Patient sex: M
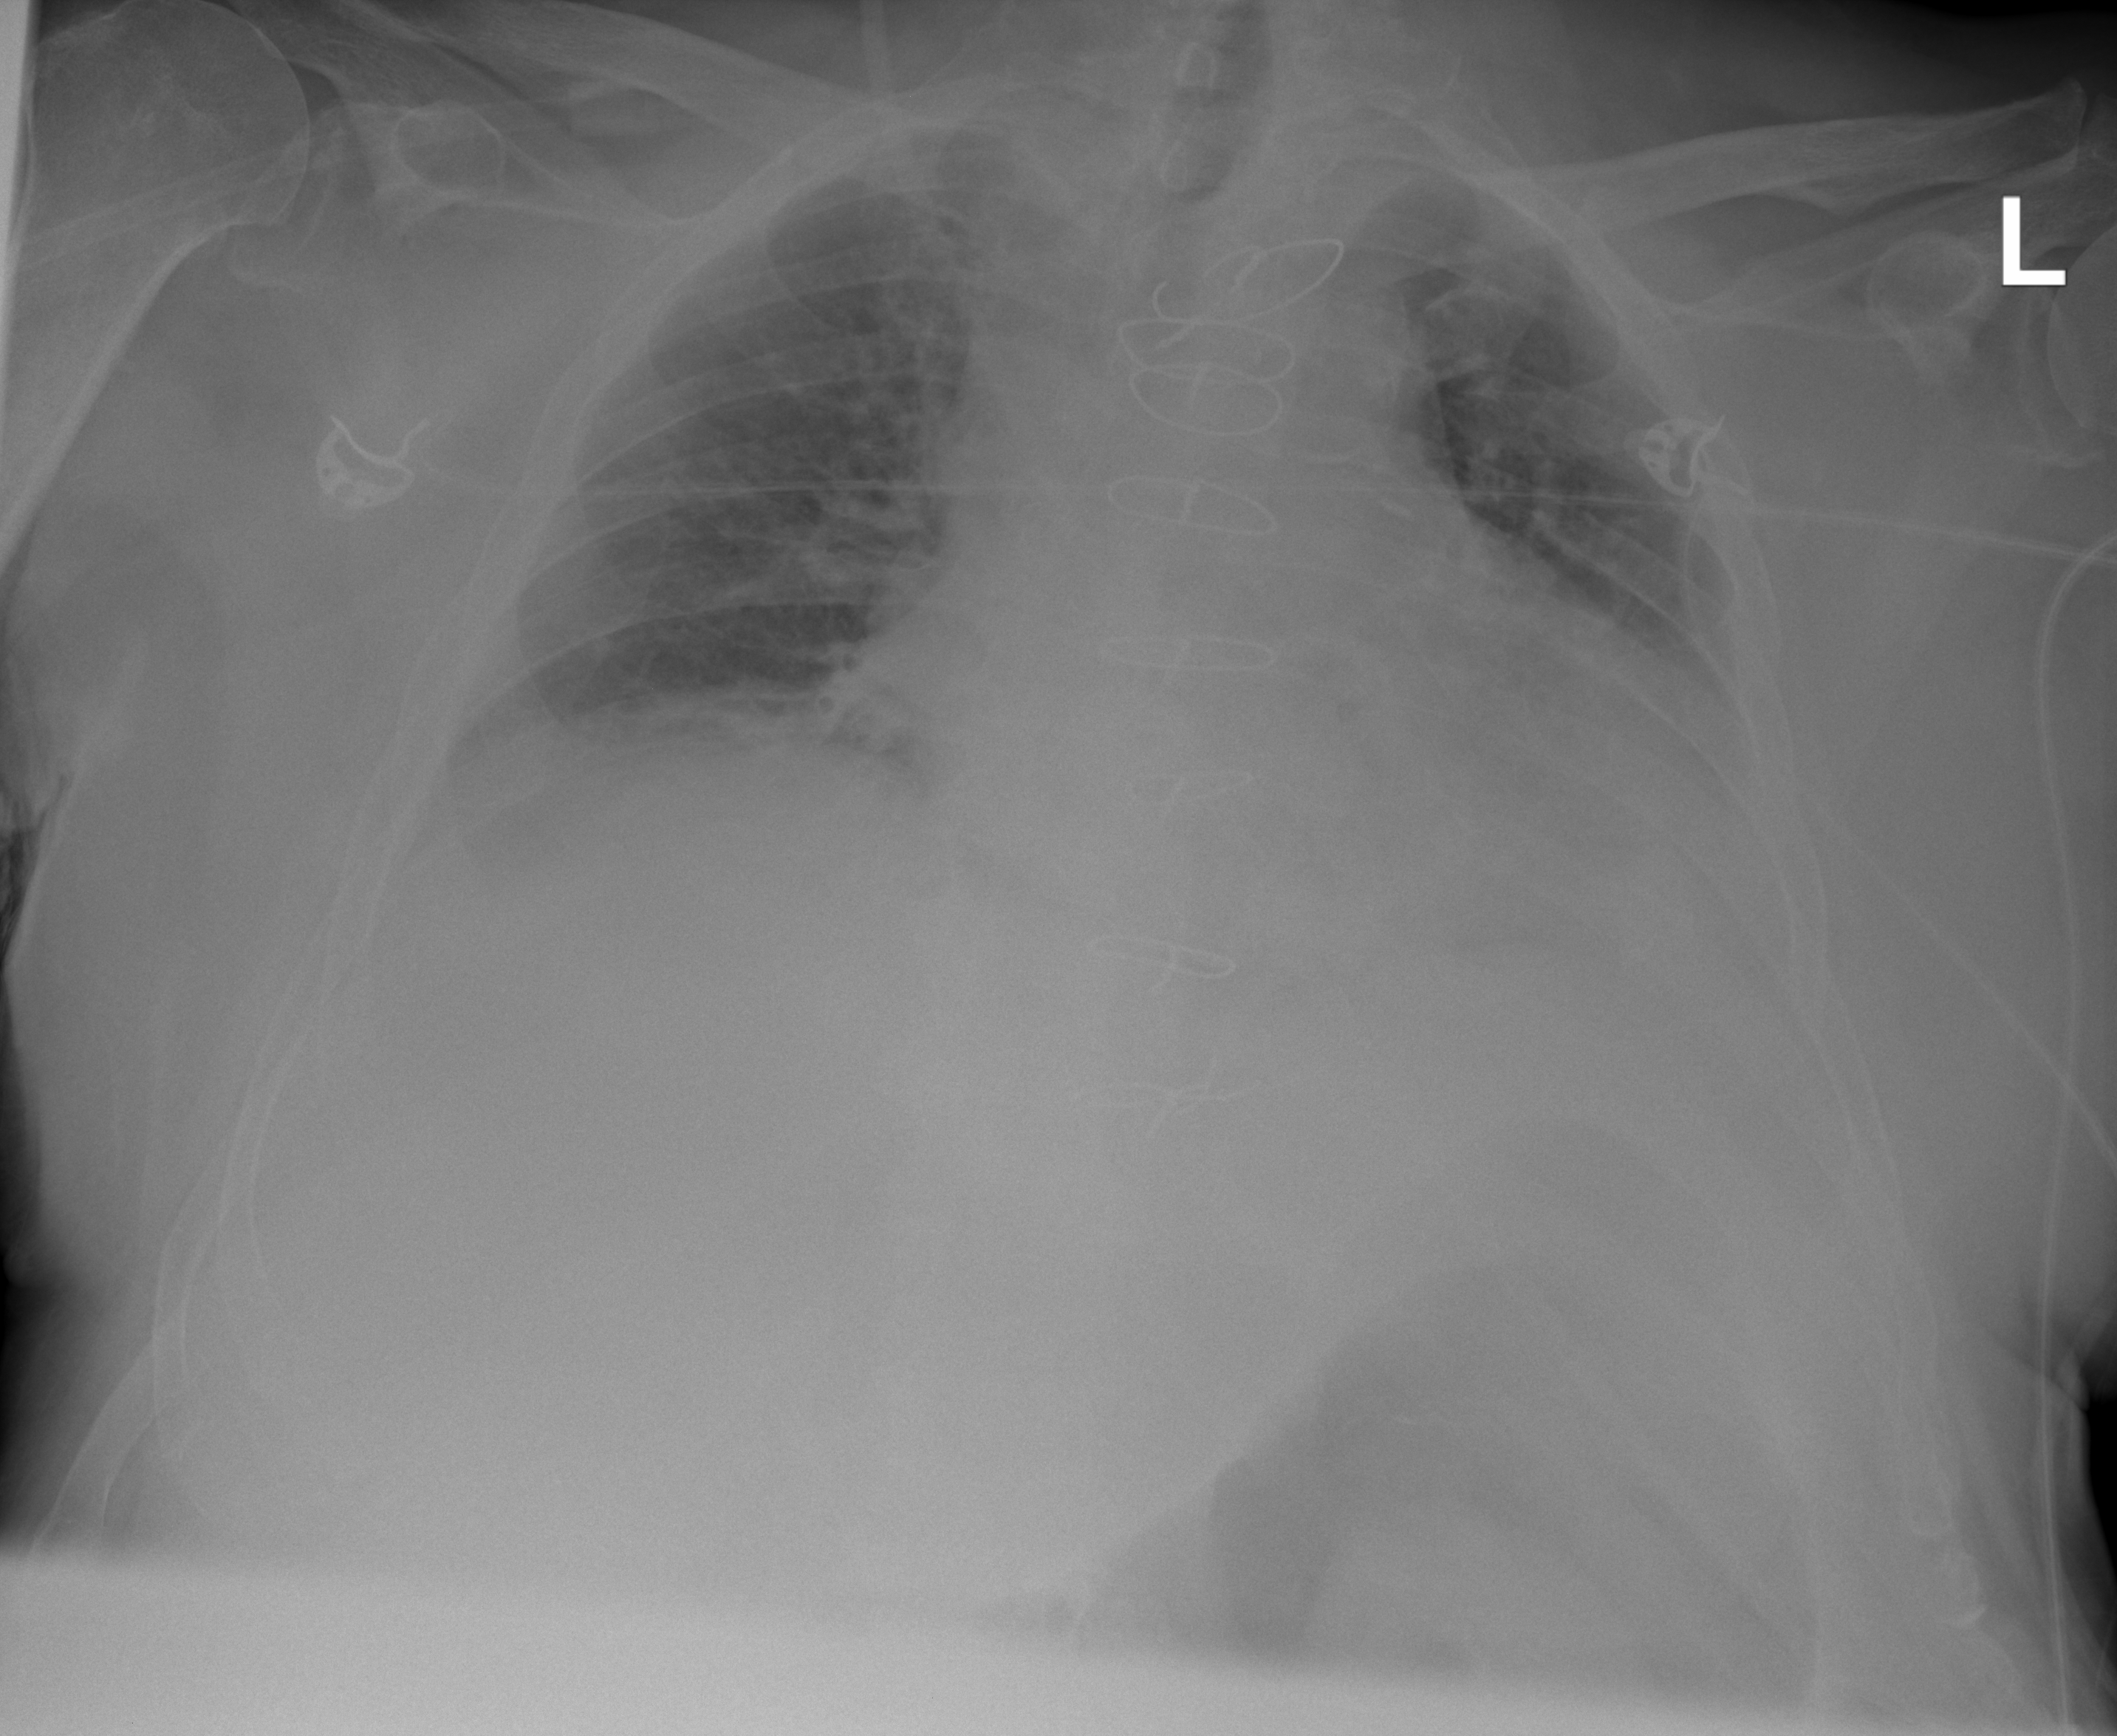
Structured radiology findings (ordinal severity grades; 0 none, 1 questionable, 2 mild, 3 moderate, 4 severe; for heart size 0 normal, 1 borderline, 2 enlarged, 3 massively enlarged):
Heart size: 2
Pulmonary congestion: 2
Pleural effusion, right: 1
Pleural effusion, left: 2
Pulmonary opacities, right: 2
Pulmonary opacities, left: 2
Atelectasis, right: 2
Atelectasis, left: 2